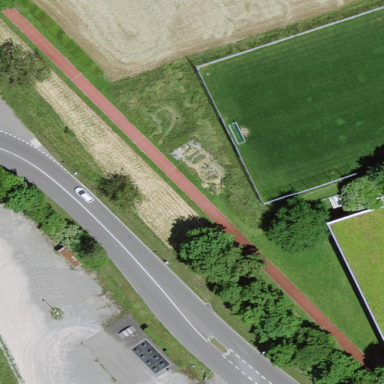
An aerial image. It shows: Athletics pitch for leisure land sports.